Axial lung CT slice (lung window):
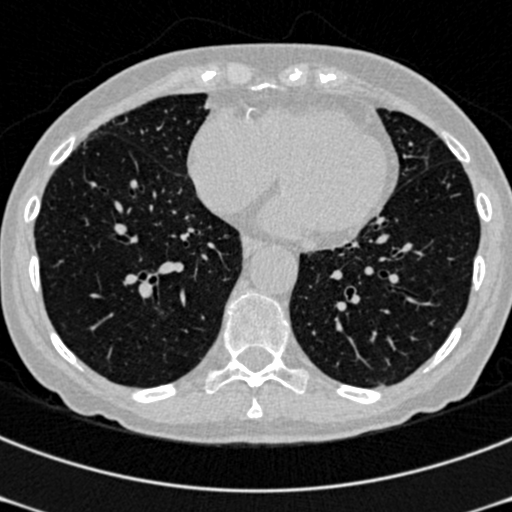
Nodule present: no